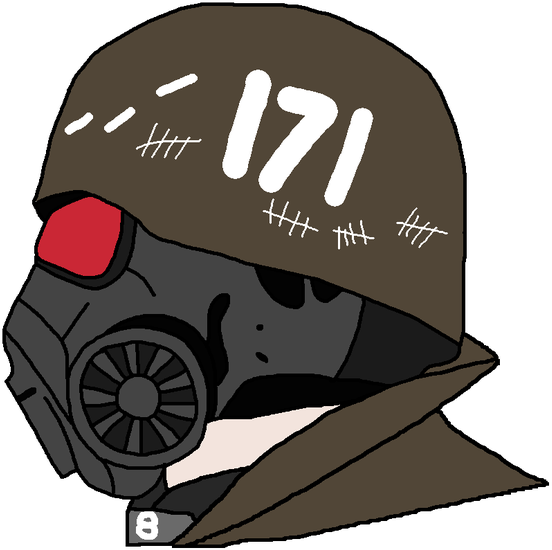
Label: 4_Yes_Chad